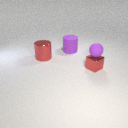
small red metal cube below small purple rubber sphere